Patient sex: M
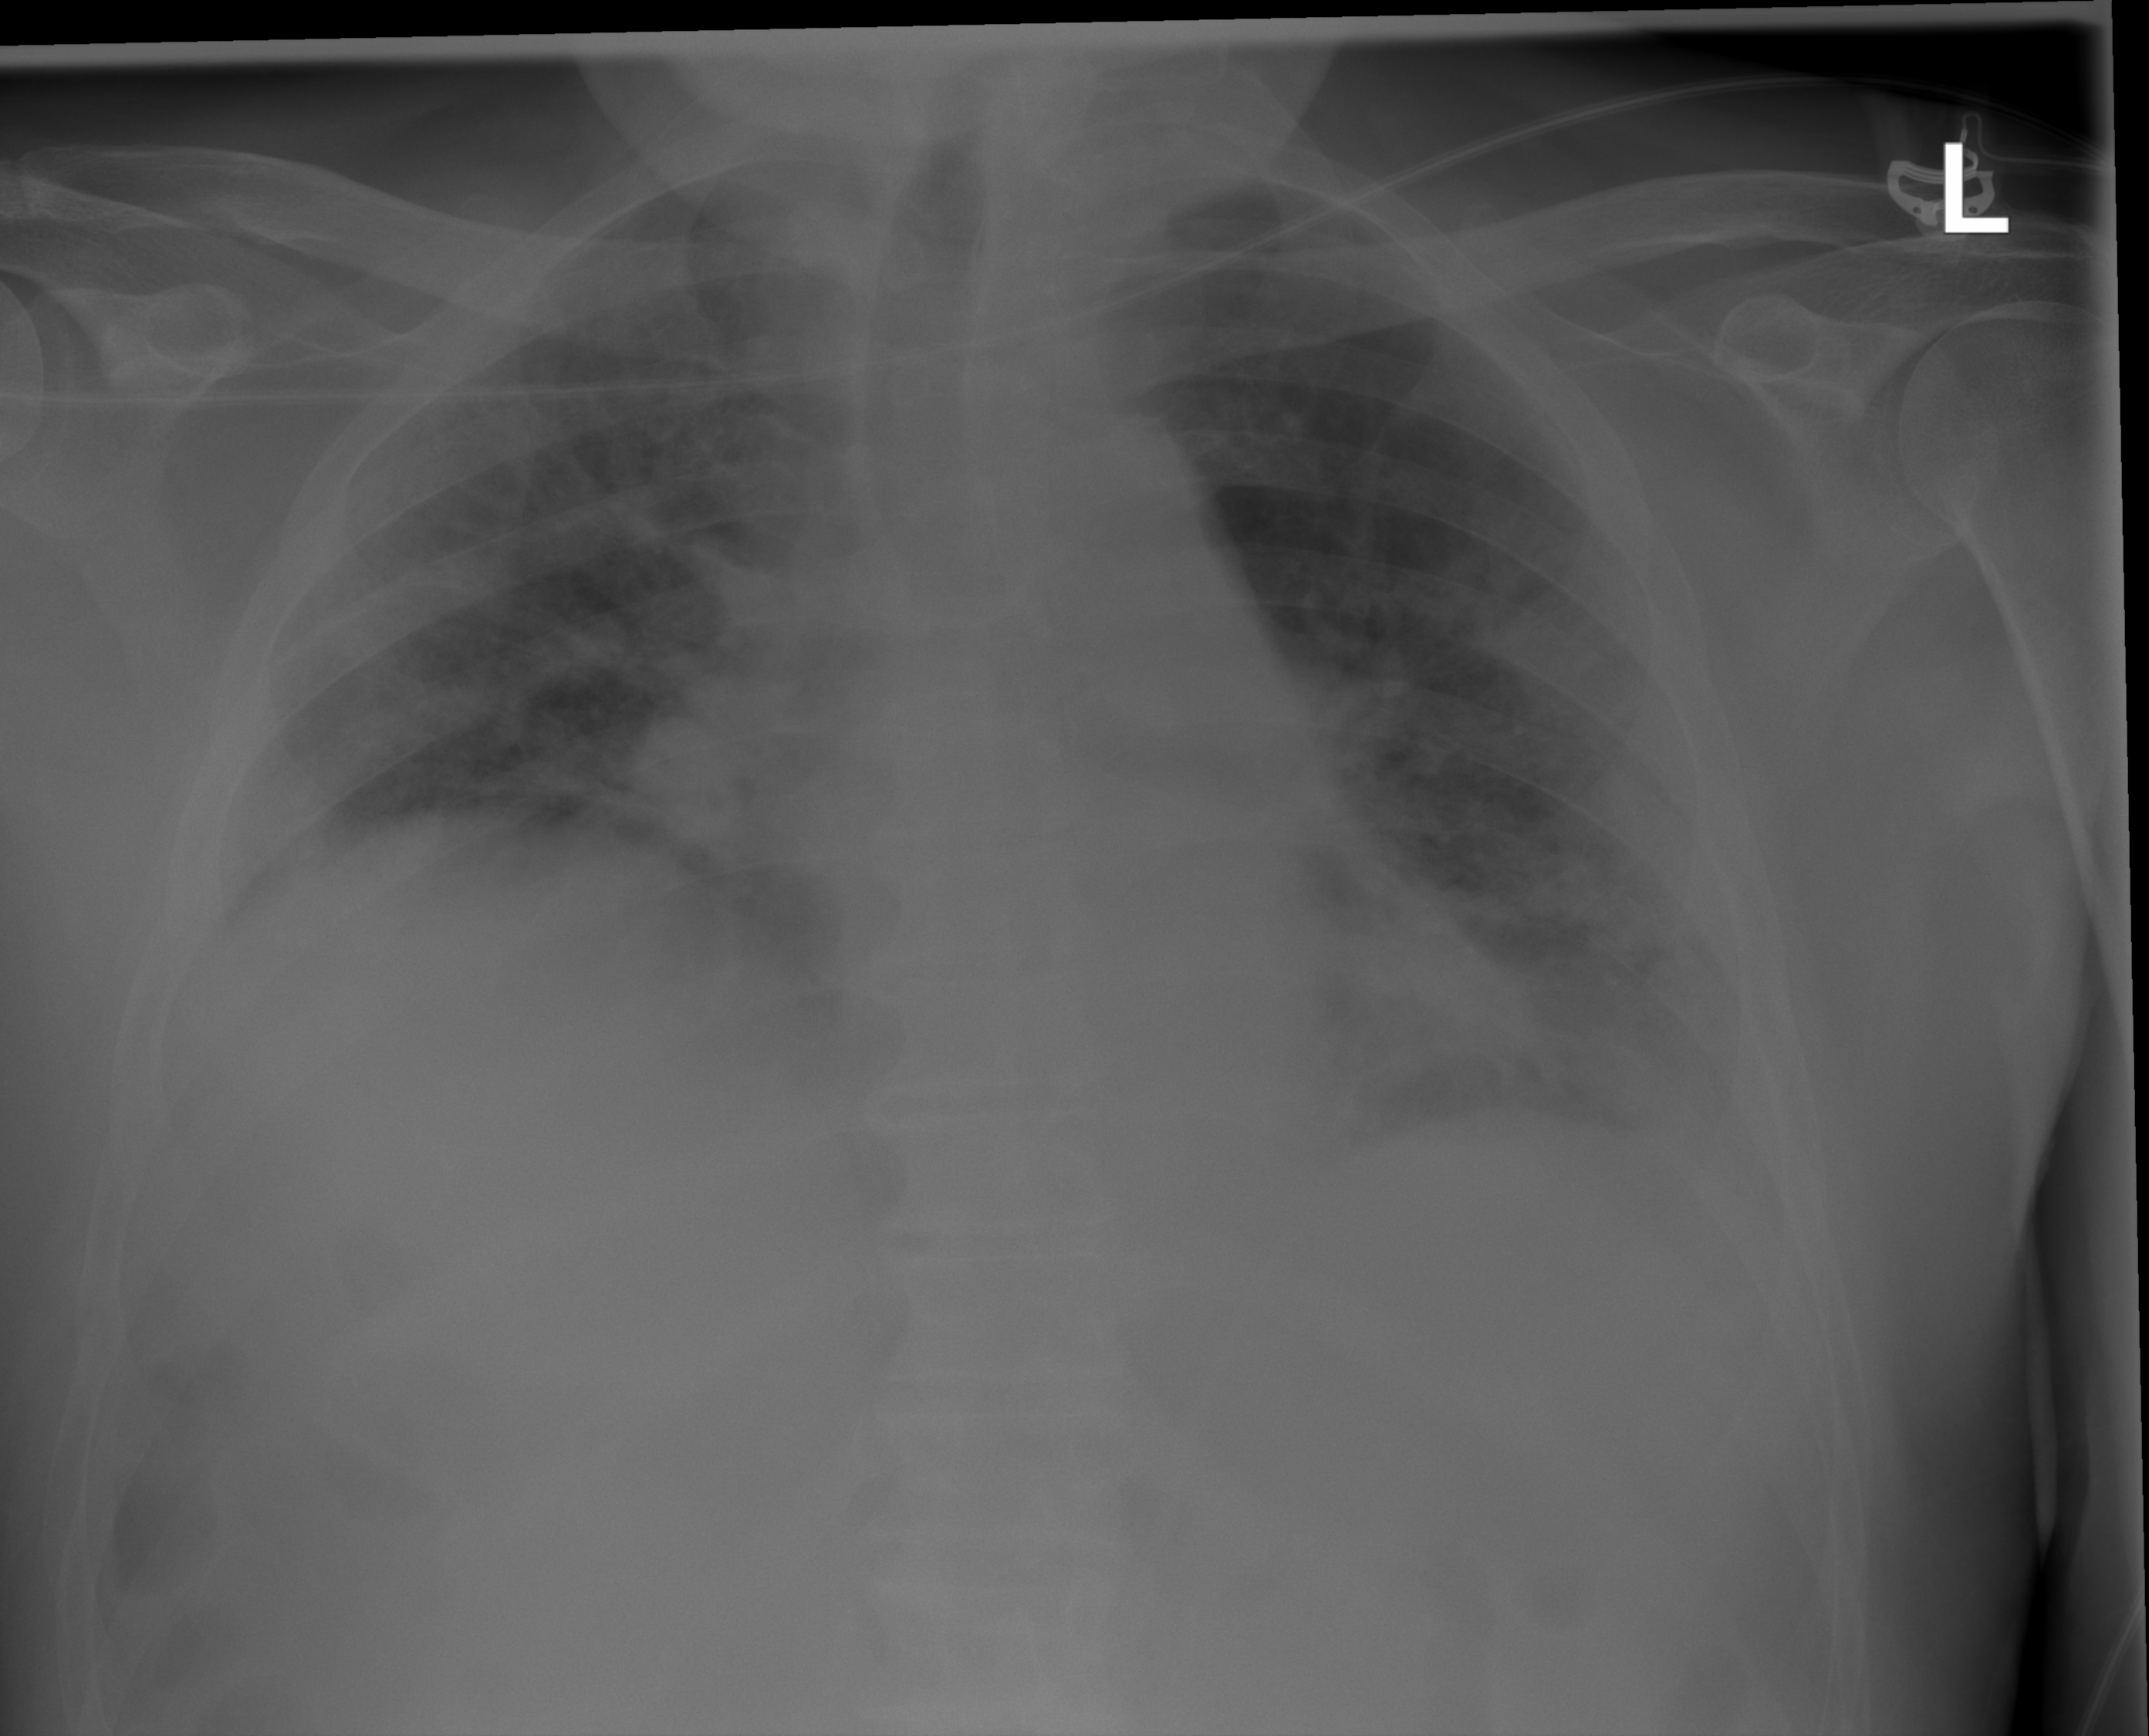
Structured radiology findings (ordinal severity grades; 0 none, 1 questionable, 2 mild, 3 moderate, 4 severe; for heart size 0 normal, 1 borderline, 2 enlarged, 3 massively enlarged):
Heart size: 2
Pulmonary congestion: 2
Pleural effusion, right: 0
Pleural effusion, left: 0
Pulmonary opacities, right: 2
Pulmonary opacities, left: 2
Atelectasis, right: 0
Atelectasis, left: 0